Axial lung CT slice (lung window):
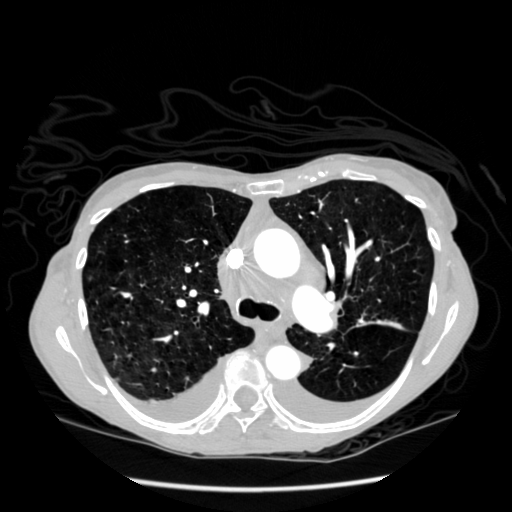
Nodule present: no